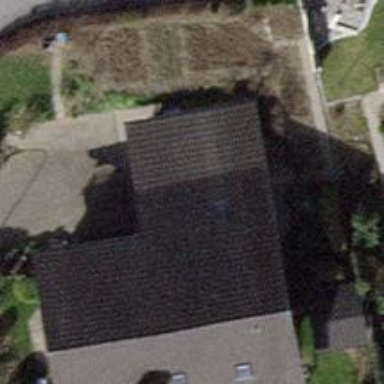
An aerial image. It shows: Detached building with gabled roof.